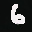
Label: 6